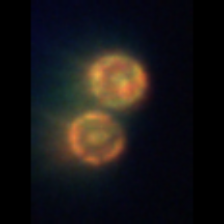
Taxon: Thalassiosira
Group: Diatoms